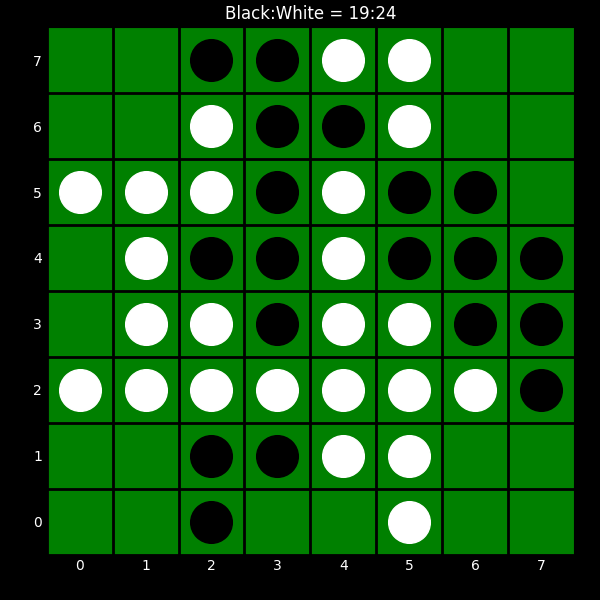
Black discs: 19
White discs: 24